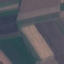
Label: AnnualCrop